Question: I have 4 data.frames with two factor levels in each data.frame. df1 is reproduced below. Please duplicate df1 to produce df2...df4.
How can I produce boxplots with ggplot2 such that my final figure looks very similar to the figure below? The seasons in the figure represent the dataframe names while present and future represent level names and the legend represents heavy, heavy, heaviest in the data reproduced here.
Ignore the dotted horizontal red line.

'''
df1= structure(list(id = structure(c(1L, 1L, 1L, 1L, 1L, 1L, 1L, 1L,
1L, 1L, 1L, 1L, 1L, 1L, 1L, 1L, 1L, 1L, 1L, 1L, 1L, 1L, 1L, 1L,
1L, 1L, 1L, 1L, 1L, 1L, 1L, 1L, 1L, 1L, 1L, 1L, 1L, 1L, 1L, 1L,
1L, 1L, 1L, 1L, 1L, 1L, 1L, 1L, 1L, 1L, 1L, 1L, 1L, 2L, 2L, 2L,
2L, 2L, 2L, 2L, 2L, 2L, 2L, 2L, 2L, 2L, 2L, 2L, 2L, 2L, 2L, 2L,
2L, 2L, 2L, 2L, 2L, 2L, 2L, 2L, 2L, 2L, 2L, 2L, 2L, 2L, 2L, 2L,
2L, 2L, 2L, 2L, 2L, 2L, 2L, 2L, 2L, 2L, 2L, 2L, 2L, 2L, 2L, 2L,
2L, 2L, 2L, 2L, 2L, 2L, 2L, 2L, 2L), .Label = c("NN", "SS"), class = "factor"),
heavy = c(0.136230125, 0.136281211, 0.136038018, 0.135392862,
0.137088902, 0.136028293, 0.<PHONE>, 0.135317058, 0.<PHONE>,
0.136448994, 0.137089424, 0.136810847, 0.135865471, 0.136130096,
0.136361327, 0.137796714, 0.136052839, 0.135892646, 0.<PHONE>,
0.136452363, 0.135367421, 0.135617509, 0.138202559, 0.135396942,
0.135930092, 0.135661805, 0.135666, 0.135860128, 0.137648687,
0.136057353, 0.136057731, 0.135162399, 0.136080113, 0.135285036,
0.136204839, 0.138058091, 0.137215664, 0.135696637, 0.135863902,
0.135733243, 0.138274445, 0.136632122, 0.137787919, 0.135033093,
0.136926798, 0.136766413, 0.<PHONE>, 0.135203152, 0.138370968,
0.136862356, 0.136083112, 0.138212845, 0.135964773, 0.<PHONE>,
0.134923731, 0.135828965, 0.136272539, 0.138127602, 0.137028323,
0.136526836, 0.136407397, 0.137025373, 0.138358757, 0.137858521,
0.135464076, 0.136302506, 0.135528362, 0.137540677, 0.136455865,
0.138470144, 0.137227895, 0.136296955, 0.136792631, 0.135875782,
0.<PHONE>, 0.136383864, 0.136696618, 0.<PHONE>, 0.136700903,
0.136743873, 0.136033619, 0.135970522, 0.135816385, 0.136003984,
0.136583925, 0.136768202, 0.136292002, 0.136316737, 0.136540075,
0.136051218, 0.135924119, 0.136736303, 0.136946894, 0.136266073,
0.136263692, 0.136399301, 0.<PHONE>, 0.135857095, 0.136769488,
0.136072466, 0.135564224, 0.136496131, 0.137659507, 0.136704681,
0.136542173, 0.136777403, 0.135771538, 0.<PHONE>, 0.136984748,
0.137717859, 0.138195237, 0.136232227, 0.135956814), heavier = c(0.227332679,
0.227200132, 0.227299118, 0.227289816, 0.22724478, 0.227082442,
0.227861315, 0.227055561, 0.227112284, 0.228651438, 0.228158412,
0.228789678, 0.227188949, 0.228850198, 0.227246991, 0.227359368,
0.227359531, 0.227310607, 0.229490445, 0.227295226, 0.227958185,
0.228104958, 0.227254823, 0.22715392, 0.228062515, 0.227509559,
0.227143662, 0.230048719, 0.227860836, 0.228467792, 0.227263728,
0.227222794, 0.227165592, 0.227140611, 0.228424335, 0.227356425,
0.227243374, 0.228936267, 0.227320467, 0.22738371, 0.227694891,
0.227270428, 0.227751798, 0.228803279, 0.227330453, 0.229679261,
0.228999206, 0.227227604, 0.227247085, 0.227198567, 0.229234921,
0.227211613, 0.23007234, 0.226793036, 0.226474338, 0.226654333,
0.229964991, 0.22880328, 0.22700099, 0.226640822, 0.227522393,
0.227463578, 0.227832692, 0.227293936, 0.230154101, 0.229813709,
0.22761097, 0.227445308, 0.228669159, 0.22660539, 0.229017398,
0.230421347, 0.227041103, 0.227583471, 0.229547568, 0.22676335,
0.226737661, 0.229922588, 0.226907188, 0.227102239, 0.226469073,
0.230680908, 0.227763879, 0.226882448, 0.226741993, 0.226693024,
0.22671415, 0.226773662, 0.227795194, 0.226983096, 0.226647946,
0.226799552, 0.226759218, 0.22692942, 0.226601519, 0.227098192,
0.226886889, 0.226959012, 0.226552119, 0.226809761, 0.226786285,
0.226709252, 0.226834015, 0.228033943, 0.226693494, 0.22748613,
0.227608804, 0.22685023, 0.226586619, 0.227718907, 0.228890098,
0.226701909, 0.230919944), heaviest = c(0.316870607, 0.316772978,
0.316851707, 0.317017543, 0.316673994, 0.317224709, 0.319234458,
0.31861305, 0.319804304, 0.318605816, 0.316930034, 0.31688398,
0.316789552, 0.320783976, 0.317094325, 0.31809319, 0.317134565,
0.318173976, 0.317213167, 0.317084404, 0.321712205, 0.317128056,
0.316866913, <PHONE>, 0.31712423, 0.31684494, 0.319497635,
0.316932301, 0.316864646, 0.317279005, 0.316887692, 0.317134437,
0.316792589, 0.320894499, 0.319883014, 0.316924639, 0.316575642,
0.31686389, 0.316985994, 0.321566256, 0.316683995, 0.320299883,
0.317308965, 0.318151948, 0.316479828, 0.319857732, 0.317171909,
0.322137849, 0.316526917, 0.316870364, 0.322205784, 0.317055758,
0.320329144, 0.318015397, 0.318719989, 0.317910658, 0.317292016,
0.321348723, 0.319915048, 0.317160762, 0.318773245, 0.319627925,
0.31869767, 0.322422407, 0.32082693, 0.318034899, 0.318760783,
0.318325502, 0.320739086, 0.317216142, 0.32284544, 0.319466593,
0.318740499, 0.317489944, 0.319064923, 0.322014928, 0.317353897,
0.318904583, 0.317931141, 0.323295254, 0.318924712, 0.318965677,
0.317700019, 0.31793468, 0.317699508, 0.317168657, 0.318903983,
0.317493401, 0.317511406, 0.317483897, 0.31748495, 0.317776804,
0.318893431, 0.317663608, 0.316978585, 0.317473467, 0.317500429,
0.317144259, 0.317330826, 0.317610353, 0.317881476, 0.31707787,
0.317728374, 0.317452137, 0.31938939, 0.317199373, 0.31898747,
0.318878952, 0.317987024, 0.318951952, 0.318419561, 0.319568088,
0.321165413)), .Names = c("id", "heavy", "heavier", "heaviest"
), class = "data.frame", row.names = c(NA, -113L))
'''
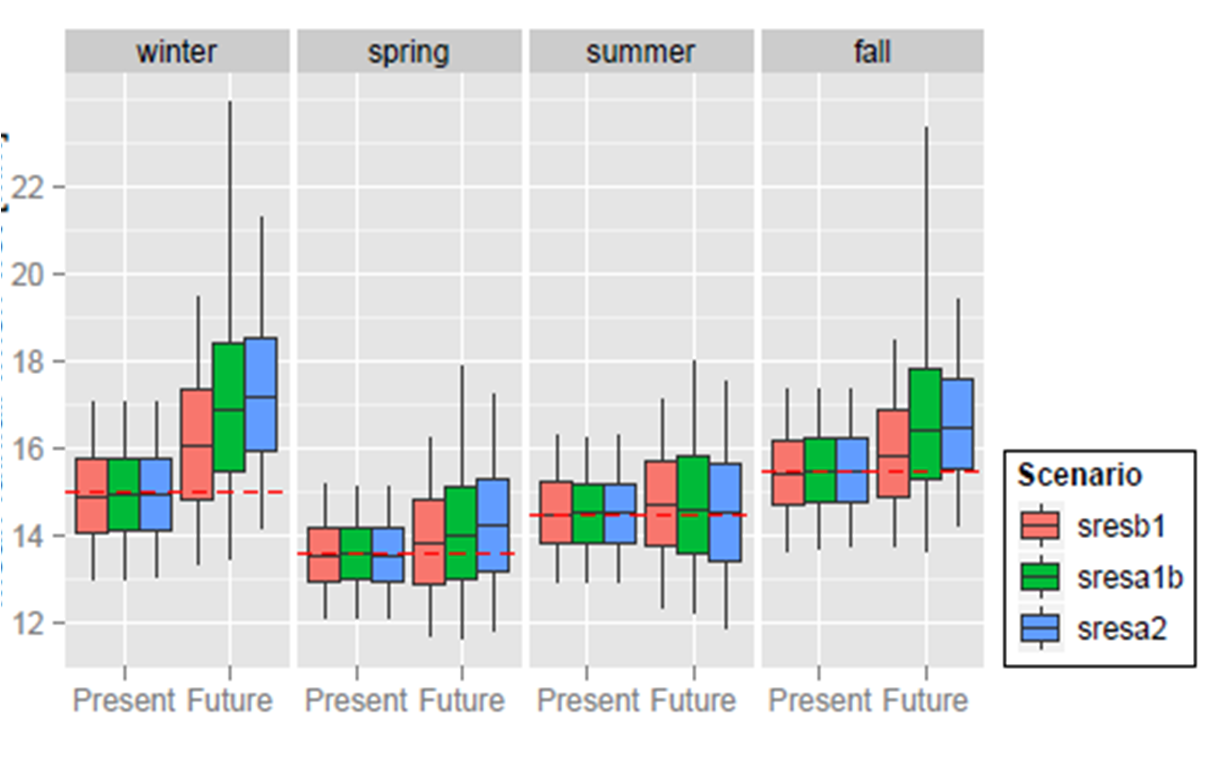
Answer: '''
## create some data.frames: this results in a list of four dfs
createDF <- quote(data.frame(id=sample(c("NN", "SS"), 100, rep=T),
heavy=runif(100),
heavier=runif(100),
heaviest=runif(100)))
dfs <- lapply(1:4, function(i) eval(createDF))
## join and shape them
library(reshape2)
dat <- do.call(rbind, dfs)
dat$dfid <- paste("df", rep(1:4, times=sapply(dfs, nrow)))
dat <- melt(dat, id.vars=c("id", "dfid"))
ggplot(dat, aes(id, value, group=interaction(variable, id), fill=variable)) +
geom_boxplot() +
facet_grid(~dfid)
'''